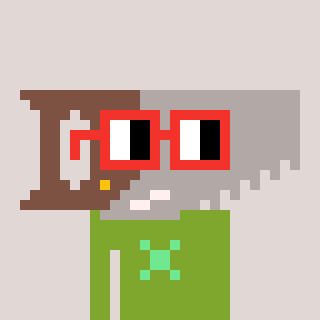
a pixel art character with square red glasses, a saw-shaped head and a slimegreen-colored body on a warm background